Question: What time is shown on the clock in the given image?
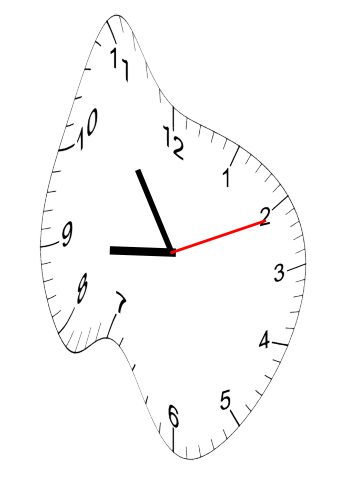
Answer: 08:54:11